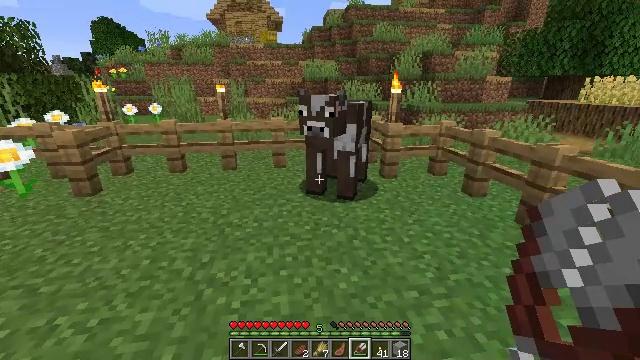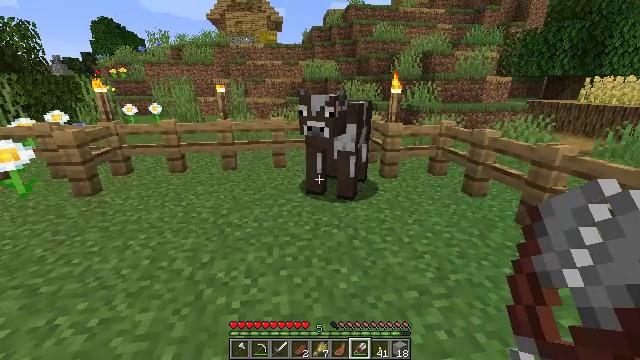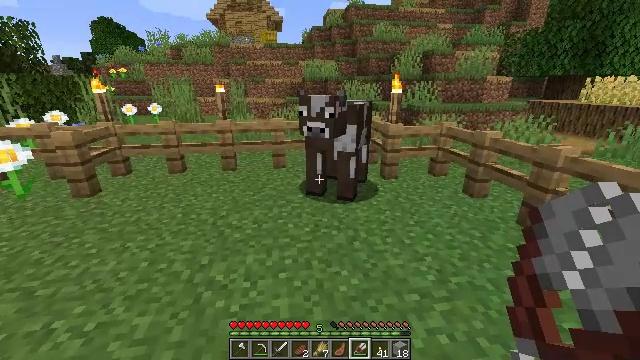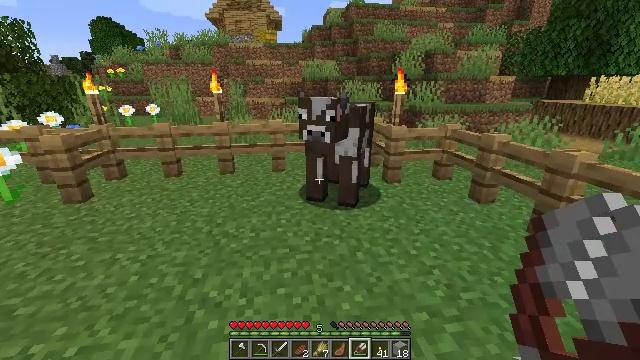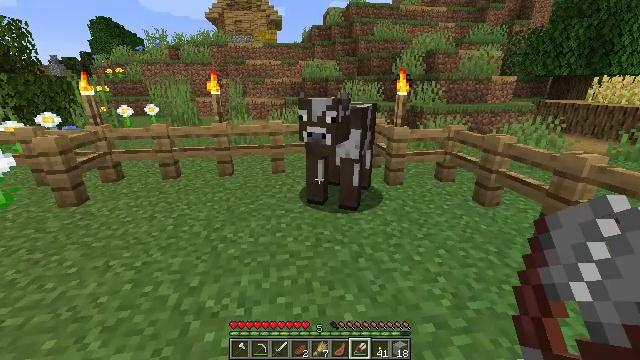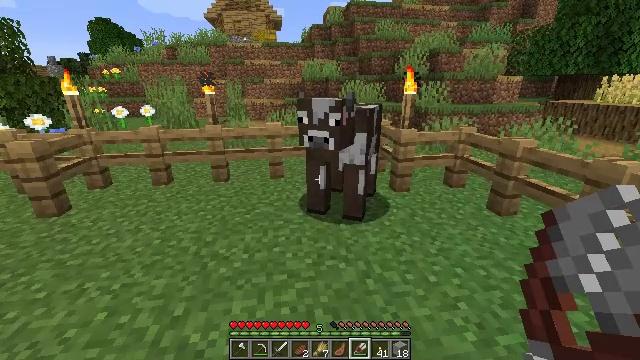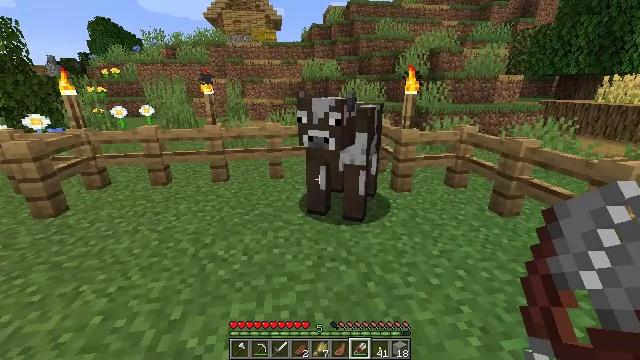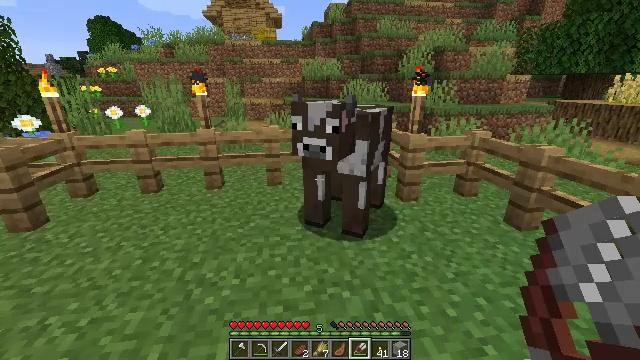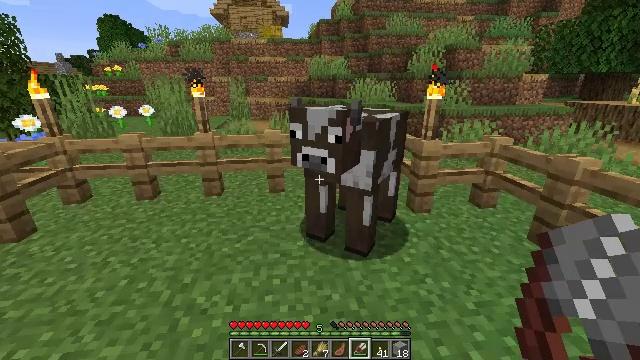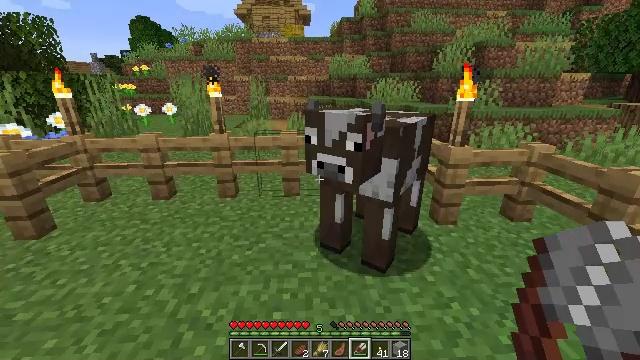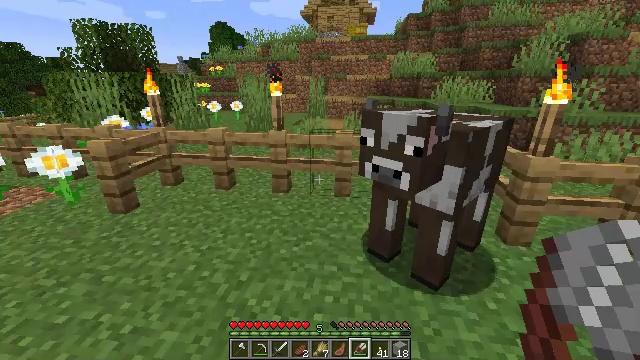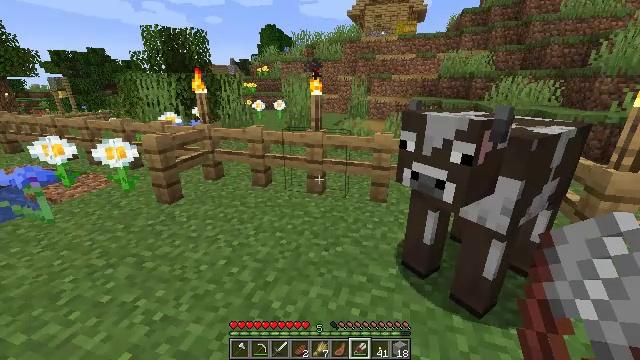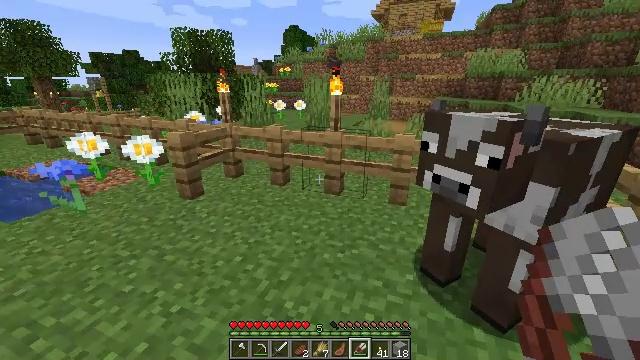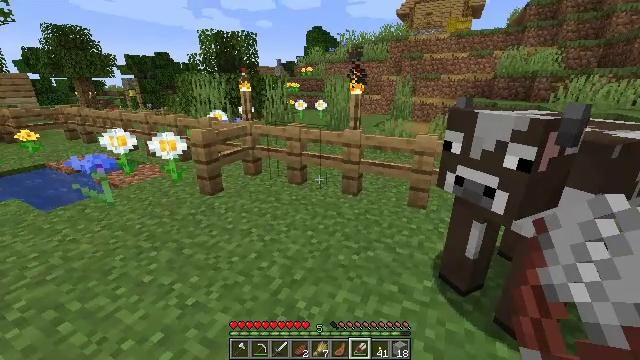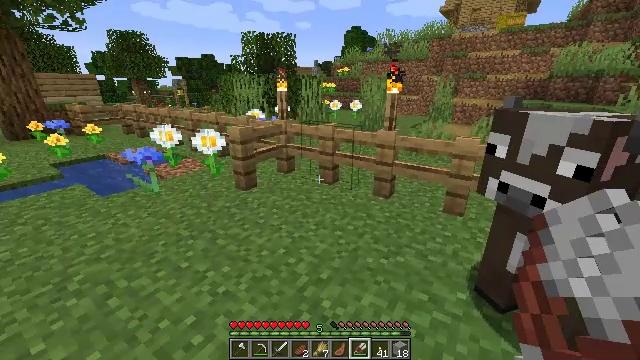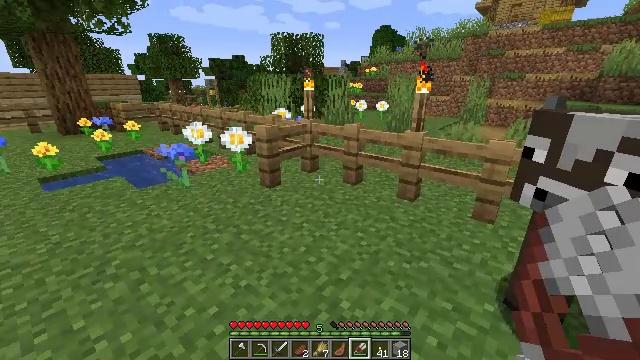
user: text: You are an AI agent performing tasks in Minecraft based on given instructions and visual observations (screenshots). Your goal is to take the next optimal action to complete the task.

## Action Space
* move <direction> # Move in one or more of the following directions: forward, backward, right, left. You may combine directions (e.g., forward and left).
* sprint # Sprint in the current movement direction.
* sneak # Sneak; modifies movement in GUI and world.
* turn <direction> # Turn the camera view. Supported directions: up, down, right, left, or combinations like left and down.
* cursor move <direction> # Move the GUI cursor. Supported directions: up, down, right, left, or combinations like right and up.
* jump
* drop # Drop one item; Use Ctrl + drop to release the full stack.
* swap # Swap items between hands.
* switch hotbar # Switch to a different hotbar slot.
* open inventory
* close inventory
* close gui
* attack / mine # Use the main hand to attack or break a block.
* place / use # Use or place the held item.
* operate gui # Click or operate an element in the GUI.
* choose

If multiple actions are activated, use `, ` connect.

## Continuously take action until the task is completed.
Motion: motion action
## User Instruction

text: Use the crafting table and materials to craft a gray bed.
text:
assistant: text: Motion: no_op
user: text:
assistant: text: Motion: move forward
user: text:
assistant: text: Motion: move forward
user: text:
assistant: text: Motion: move forward
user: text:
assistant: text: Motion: move forward
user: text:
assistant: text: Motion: move forward
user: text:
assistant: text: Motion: move forward
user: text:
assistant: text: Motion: move forward, turn left
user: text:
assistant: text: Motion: move forward, turn left
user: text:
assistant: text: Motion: turn left
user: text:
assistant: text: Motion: turn left
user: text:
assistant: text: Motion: turn left
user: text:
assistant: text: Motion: turn left
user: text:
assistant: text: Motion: turn left
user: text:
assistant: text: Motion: turn left
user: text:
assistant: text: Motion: turn left
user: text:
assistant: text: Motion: turn left
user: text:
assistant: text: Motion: move forward, turn left
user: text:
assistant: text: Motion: move forward, turn left
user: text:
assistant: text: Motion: move forward, turn left
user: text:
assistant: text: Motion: move forward, turn left
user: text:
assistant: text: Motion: move forward, turn left
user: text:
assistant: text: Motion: move forward, turn left
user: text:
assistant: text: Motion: move forward
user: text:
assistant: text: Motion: move forward
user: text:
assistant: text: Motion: move forward
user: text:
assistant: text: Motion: move forward
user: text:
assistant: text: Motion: move forward
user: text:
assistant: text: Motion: move forward
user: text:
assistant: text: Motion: move forward